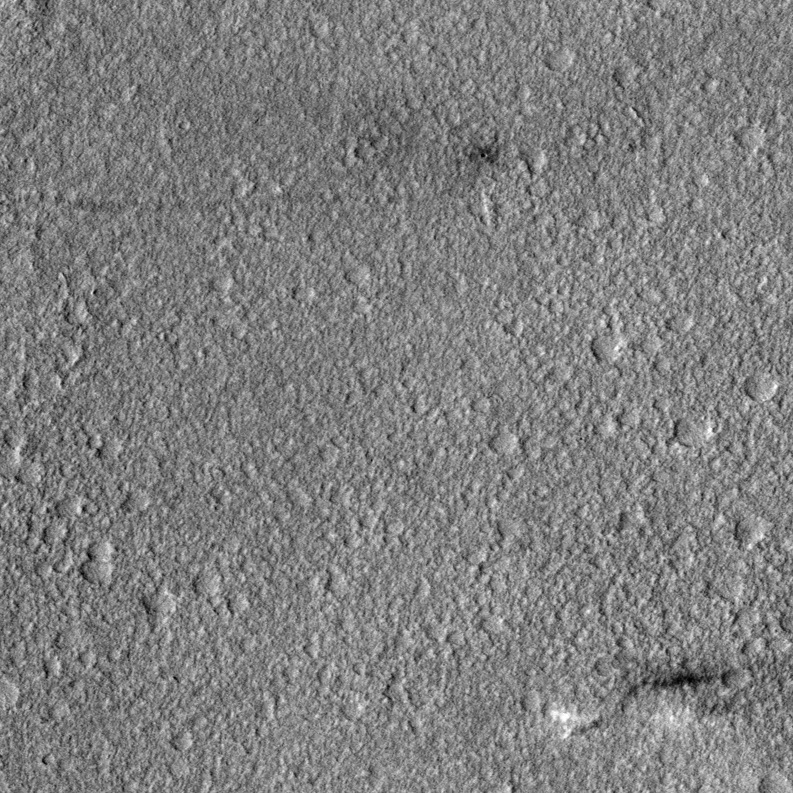
Label: dustdevil